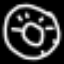
Label: donut